Question: I have created a mule connector using Devkit, it just accepts a string, when i tried to run the mule application by using the connector , it throuws "Failed to invoke myProcessor. Message payload is of type: String". what should i do?

'''
Exception stack is:
1. Parameter username in method connect can't be null because is not @Optional (org.mule.modules.duoasset.connection.UnableToAcquireConnectionException)
org.mule.modules.duoasset.connectivity.DuoAssetConnectorConnectionManager:260 (http://www.mulesoft.org/docs/site/current3/apidocs/org/mule/modules/duoasset/connection/UnableToAcquireConnectionException.html)
2. Failed to invoke myProcessor. Message payload is of type: String (org.mule.api.MessagingException)
org.mule.devkit.processor.DevkitBasedMessageProcessor:128 (http://www.mulesoft.org/docs/site/current3/apidocs/org/mule/api/MessagingException.html)
--------------------------------------------------------------------------------
Root Exception stack trace:
org.mule.modules.duoasset.connection.UnableToAcquireConnectionException: Parameter username in method connect can't be null because is not @Optional
at org.mule.modules.duoasset.connectivity.DuoAssetConnectorConnectionManager.getEvaluatedConnectionKey(DuoAssetConnectorConnectionManager.java:260)
at org.mule.modules.duoasset.connectivity.DuoAssetConnectorConnectionManager.getEvaluatedConnectionKey(DuoAssetConnectorConnectionManager.java:39)
at org.mule.modules.duoasset.process.ManagedConnectionProcessInterceptor.execute(ManagedConnectionProcessInterceptor.java:58)
+ 3 more (set debug level logging or '-Dmule.verbose.exceptions=true' for everything)
********************************************************************************
'''
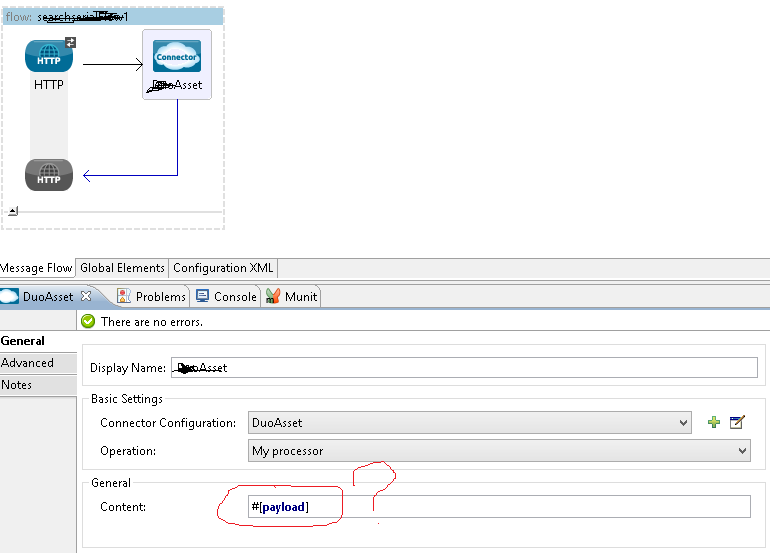
Answer: According to the stacktrace you need to pass in the connection attributes on the connector. In this case "username". So on your connector config you should add the username attribute:
'''
<duoasset:connector name="DuoAsset" username="myusername" password="my password" />
'''
And so on for each global parameter or parameter in your @Connect method.
If they are connection parameters, you can also pass them on the operation itself:
'''
<duoasset:myprocessor content="#[payload]" username="myusername" password="my password" />
'''
Also if you do not need any connection management you can just remove the @Connect and @Disconnect methods etc.
See more on connection management here: <URL>